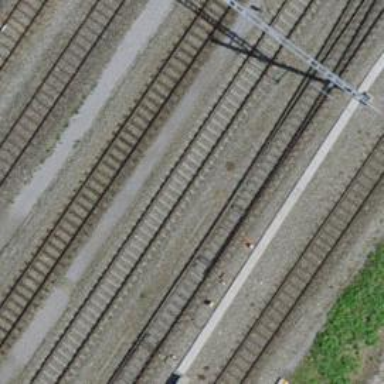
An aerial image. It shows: Railway switch.